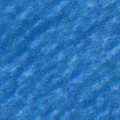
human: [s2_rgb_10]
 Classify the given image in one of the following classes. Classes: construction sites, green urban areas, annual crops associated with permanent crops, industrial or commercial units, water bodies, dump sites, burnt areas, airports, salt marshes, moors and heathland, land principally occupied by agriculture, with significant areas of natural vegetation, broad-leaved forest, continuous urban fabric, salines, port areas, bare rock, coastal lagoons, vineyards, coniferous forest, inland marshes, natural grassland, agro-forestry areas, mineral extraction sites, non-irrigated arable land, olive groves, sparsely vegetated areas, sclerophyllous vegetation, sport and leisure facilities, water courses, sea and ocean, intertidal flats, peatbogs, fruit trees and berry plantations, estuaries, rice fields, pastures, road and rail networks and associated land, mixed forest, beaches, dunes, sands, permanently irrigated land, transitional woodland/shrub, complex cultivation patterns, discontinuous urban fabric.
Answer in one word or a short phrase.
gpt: sea and ocean